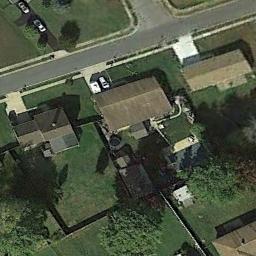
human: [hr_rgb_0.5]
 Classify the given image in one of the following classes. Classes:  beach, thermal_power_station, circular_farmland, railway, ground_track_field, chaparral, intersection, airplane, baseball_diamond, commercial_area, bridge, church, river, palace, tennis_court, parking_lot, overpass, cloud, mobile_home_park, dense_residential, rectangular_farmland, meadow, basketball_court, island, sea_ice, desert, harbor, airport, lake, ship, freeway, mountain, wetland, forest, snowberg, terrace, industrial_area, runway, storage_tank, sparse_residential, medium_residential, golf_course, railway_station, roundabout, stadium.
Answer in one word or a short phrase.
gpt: medium_residential